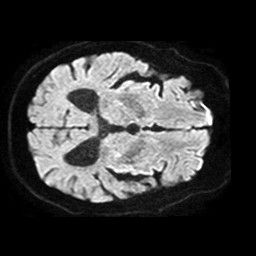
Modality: TRACE
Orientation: axial
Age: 66
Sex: male
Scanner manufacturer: philips
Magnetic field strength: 1.5 T
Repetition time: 3.689 s
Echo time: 0.09411 s